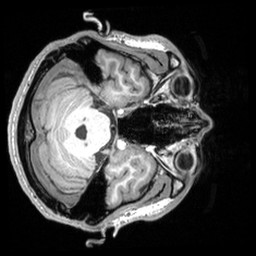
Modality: T1w
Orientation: axial
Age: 20
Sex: male
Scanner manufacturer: siemens
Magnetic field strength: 3 T
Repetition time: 2.53 s
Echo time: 0.00298 s